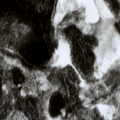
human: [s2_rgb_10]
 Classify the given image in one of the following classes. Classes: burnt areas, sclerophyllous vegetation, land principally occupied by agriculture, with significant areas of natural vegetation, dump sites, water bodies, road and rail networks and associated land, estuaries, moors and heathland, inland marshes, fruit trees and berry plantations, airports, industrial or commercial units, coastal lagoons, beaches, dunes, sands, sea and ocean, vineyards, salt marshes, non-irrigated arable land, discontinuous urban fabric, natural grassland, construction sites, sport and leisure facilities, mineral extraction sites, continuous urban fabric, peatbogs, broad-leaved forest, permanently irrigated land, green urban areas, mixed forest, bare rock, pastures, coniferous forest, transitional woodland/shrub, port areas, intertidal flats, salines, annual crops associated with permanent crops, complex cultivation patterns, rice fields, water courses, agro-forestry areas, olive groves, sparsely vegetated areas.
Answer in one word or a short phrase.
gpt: coniferous forest, transitional woodland/shrub